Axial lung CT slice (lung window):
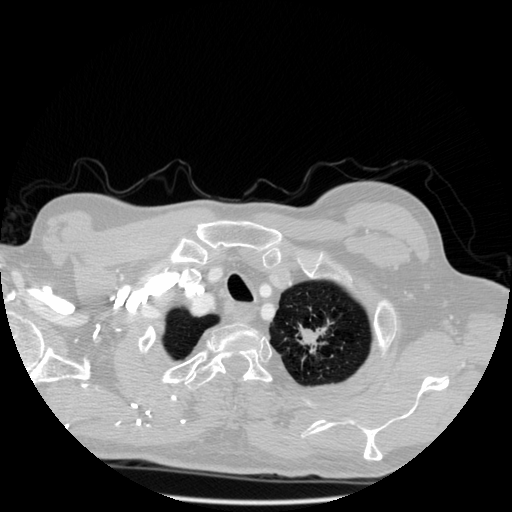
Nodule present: yes
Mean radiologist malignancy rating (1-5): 4.667